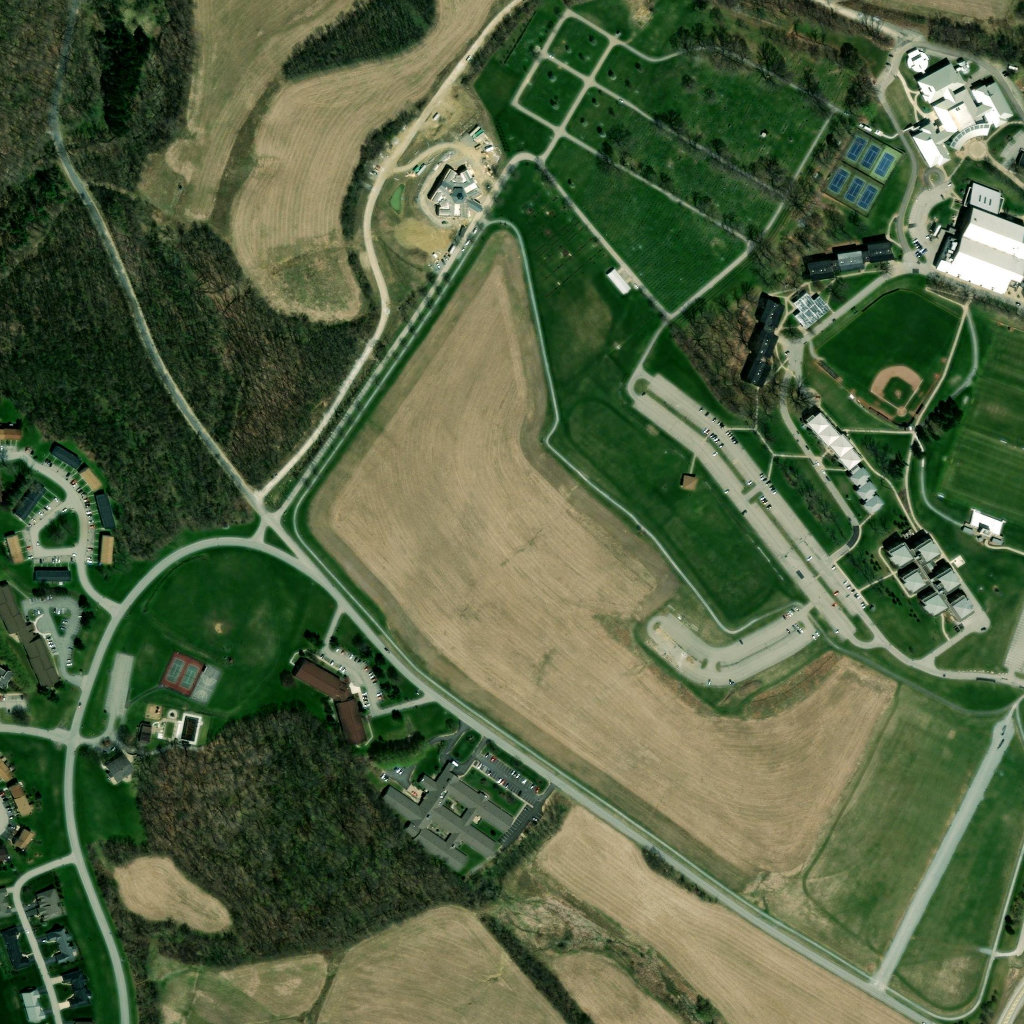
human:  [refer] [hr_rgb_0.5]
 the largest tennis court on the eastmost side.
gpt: <box>[[80, 12, 88, 21, 0]]</box>

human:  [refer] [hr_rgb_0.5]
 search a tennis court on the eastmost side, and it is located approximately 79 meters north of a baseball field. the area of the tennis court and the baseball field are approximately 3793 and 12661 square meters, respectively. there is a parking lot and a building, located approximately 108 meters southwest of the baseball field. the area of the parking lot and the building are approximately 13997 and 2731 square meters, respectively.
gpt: <box>[[80, 12, 88, 21, 0]]</box>